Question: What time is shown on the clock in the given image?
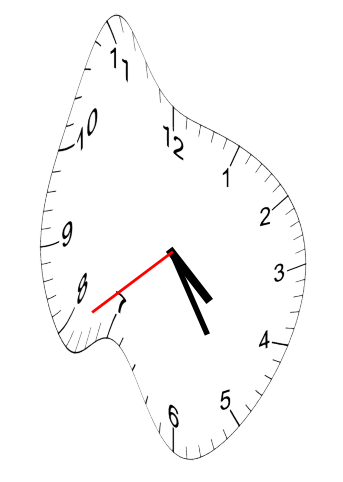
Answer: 04:24:39